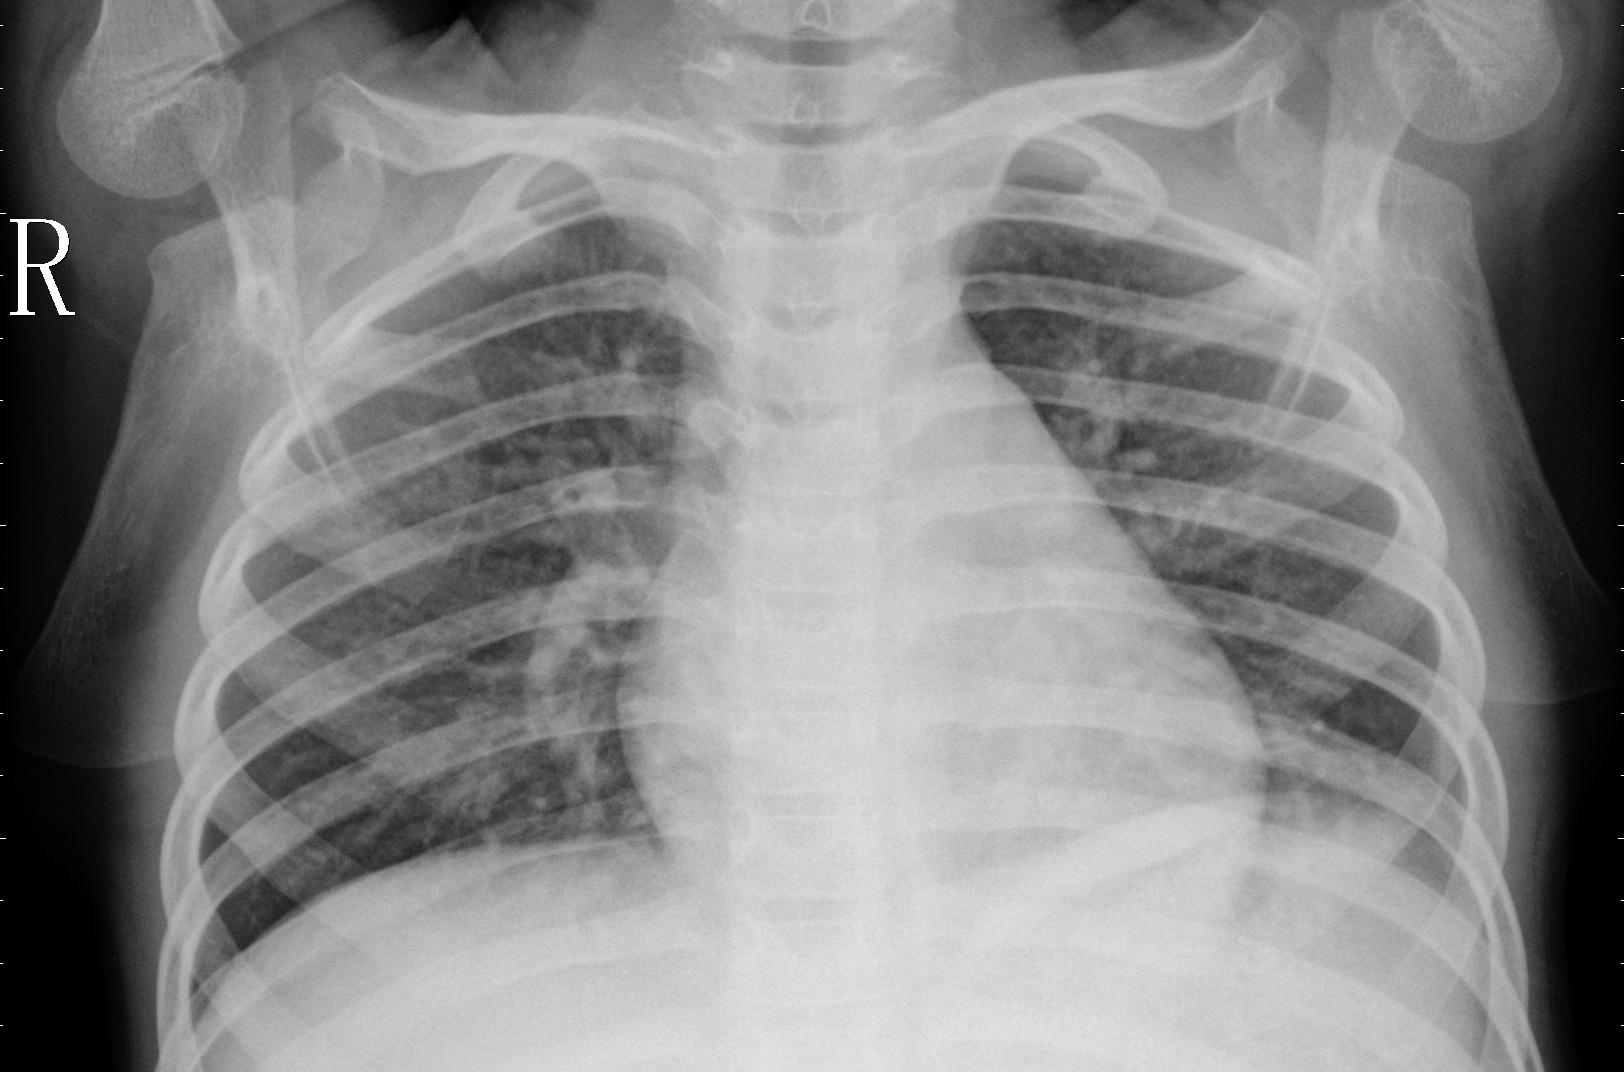
Diagnosis: PNEUMONIA